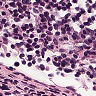
Metastatic tissue present: no